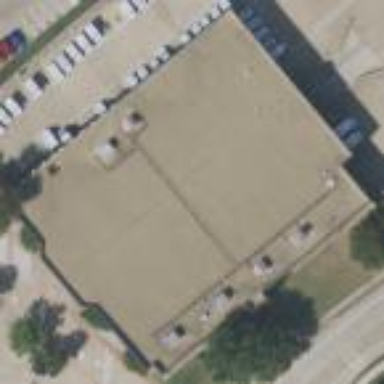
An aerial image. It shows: Building that serves as post office.